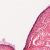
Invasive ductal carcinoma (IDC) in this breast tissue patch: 0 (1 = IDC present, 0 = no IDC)